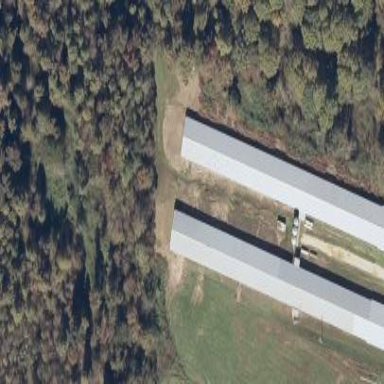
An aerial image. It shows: Farm auxiliary building.